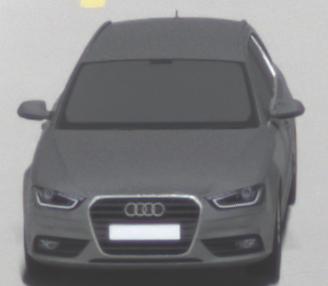
Make: Audi
Model: A4 Avant 1.8 TFSI
Detailed model: A4 (B8) Avant
Model produced from: 2012/02
Model produced until: 2015/04
Doors: 5
Color: gray
Road condition: wet road
Daytime: not specified
Contrast: high contrast